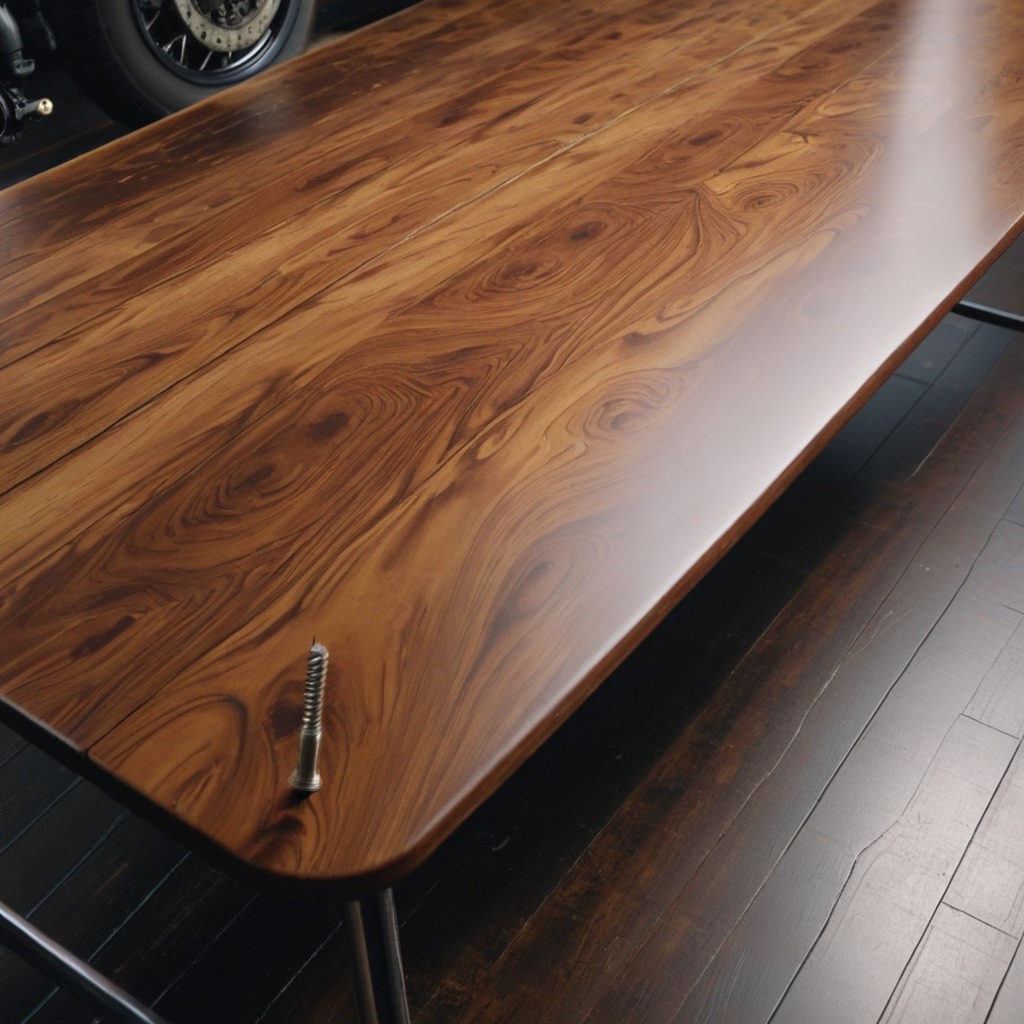
A metal screw is lying on an oil-spilled wooden table in a vintage motorcycle garage.